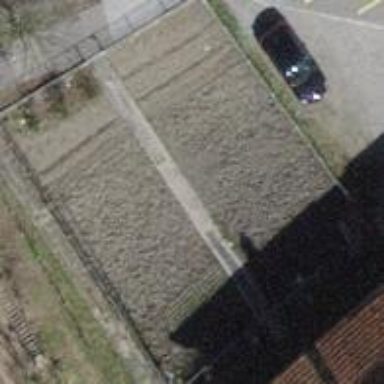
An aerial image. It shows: Fence is in the image.